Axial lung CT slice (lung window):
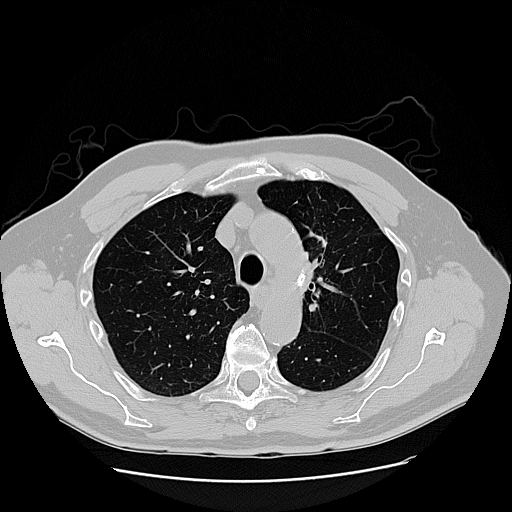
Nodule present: no